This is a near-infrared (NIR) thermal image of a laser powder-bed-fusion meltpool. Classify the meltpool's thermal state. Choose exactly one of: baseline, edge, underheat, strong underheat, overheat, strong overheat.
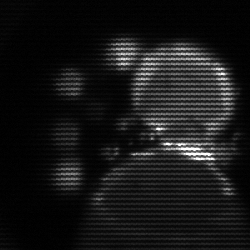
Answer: baseline